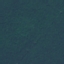
Label: Forest